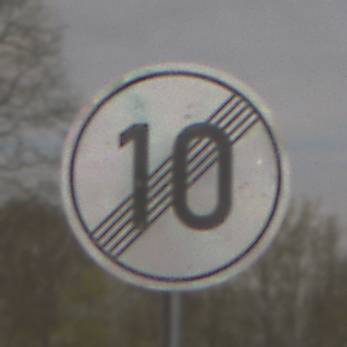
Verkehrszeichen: EndeGeschwindigkeit10
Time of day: MorningAfternoon
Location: Outdoor (Suburban)
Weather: Overcast
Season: NotSpecified
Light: Natural